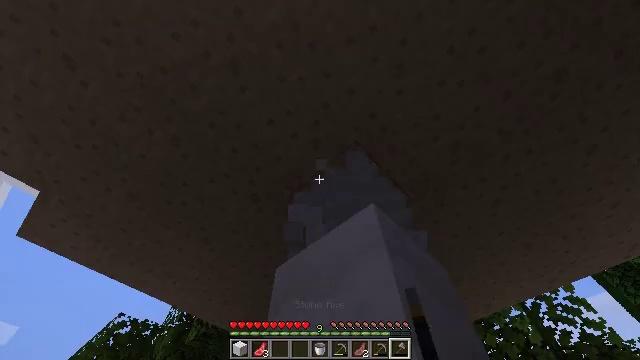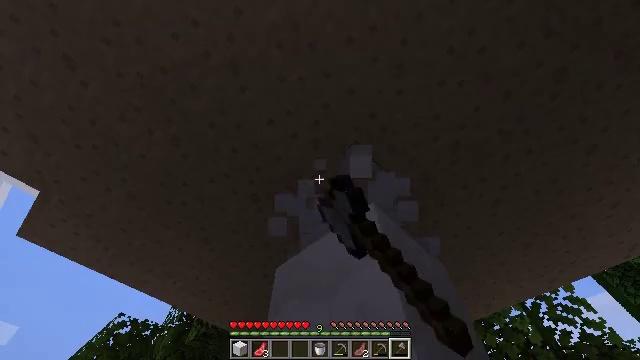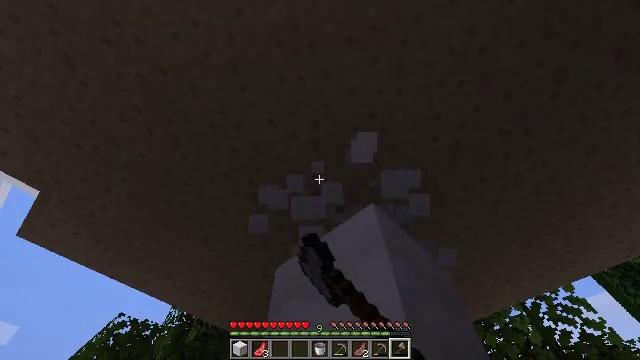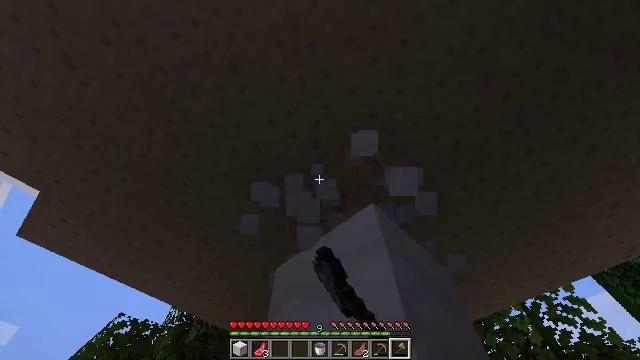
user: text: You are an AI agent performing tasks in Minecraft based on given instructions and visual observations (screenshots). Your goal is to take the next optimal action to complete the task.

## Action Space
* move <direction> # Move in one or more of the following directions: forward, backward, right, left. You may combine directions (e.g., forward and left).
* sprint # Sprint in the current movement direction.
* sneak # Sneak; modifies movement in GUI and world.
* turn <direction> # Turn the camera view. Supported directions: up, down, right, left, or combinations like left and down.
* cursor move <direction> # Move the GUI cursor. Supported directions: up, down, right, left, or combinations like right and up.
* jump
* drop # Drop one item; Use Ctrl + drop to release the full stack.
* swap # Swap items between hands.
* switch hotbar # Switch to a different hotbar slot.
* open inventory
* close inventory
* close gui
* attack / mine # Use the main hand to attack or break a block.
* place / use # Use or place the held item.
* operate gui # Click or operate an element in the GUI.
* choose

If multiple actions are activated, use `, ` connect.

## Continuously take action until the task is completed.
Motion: motion action
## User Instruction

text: Break the mushroom stem block.
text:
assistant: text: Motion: attack / mine
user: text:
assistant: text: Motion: attack / mine
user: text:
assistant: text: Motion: attack / mine
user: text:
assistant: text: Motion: attack / mine